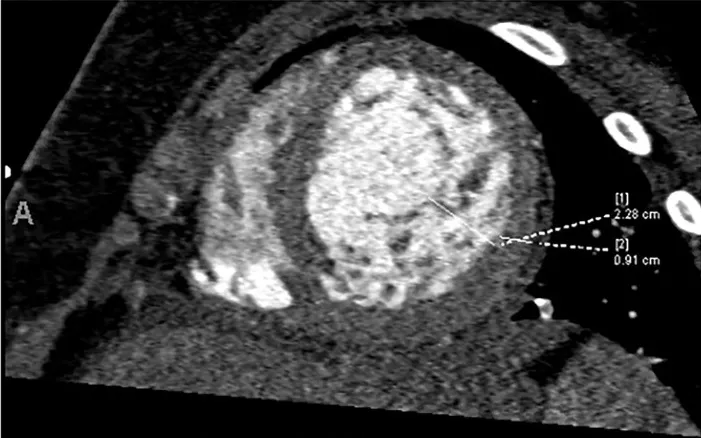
Increased trabeculation in the left ventricle, particularly in the midsections and apex with a non-compacted to compacted ratio of 2.5.
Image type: radiology (ct)